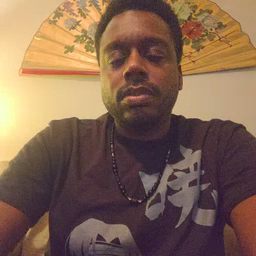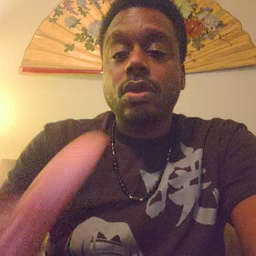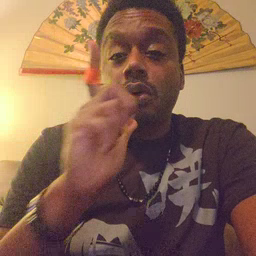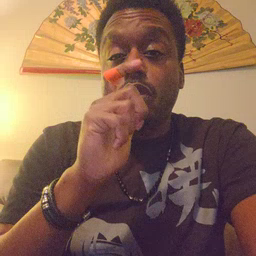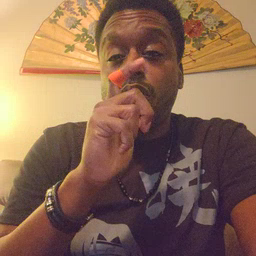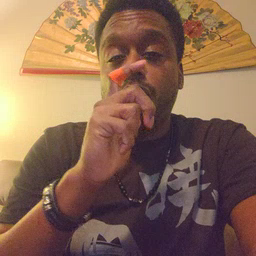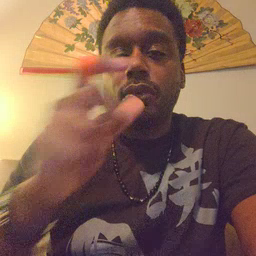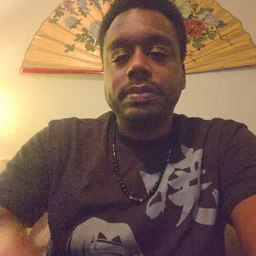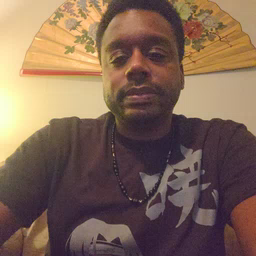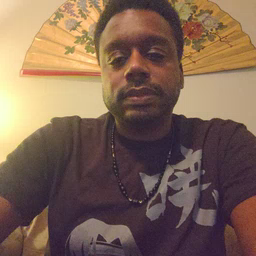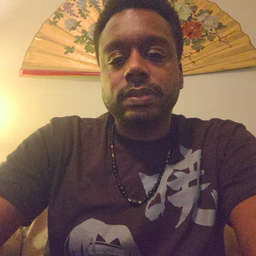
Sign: who